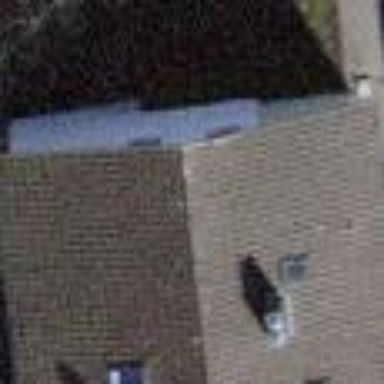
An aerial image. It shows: Gabled roofed house.